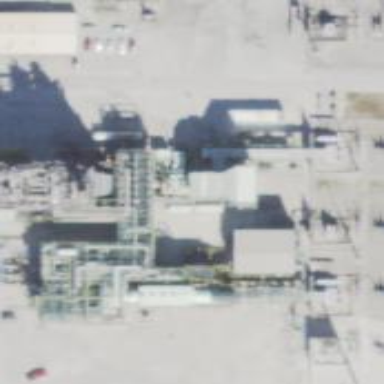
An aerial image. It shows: Gas turbine generator powered by gas.